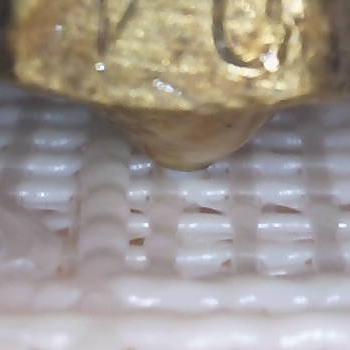
Flow rate: 283%